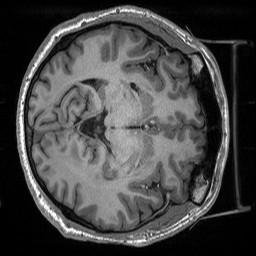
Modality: T1w
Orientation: axial
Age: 43
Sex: male
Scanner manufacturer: siemens
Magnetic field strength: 3 T
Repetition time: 2.53 s
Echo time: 0.00219 s